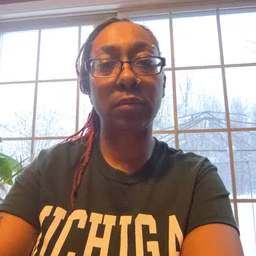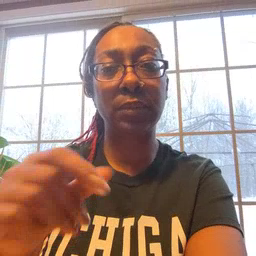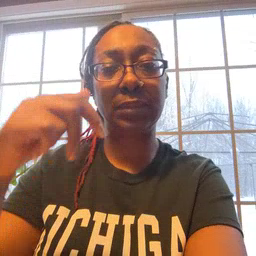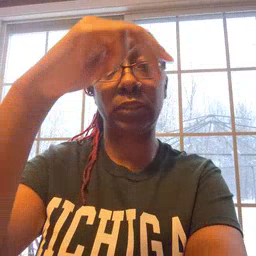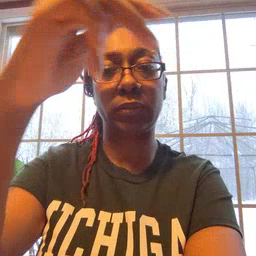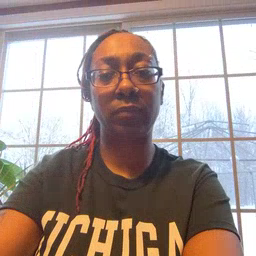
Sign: stairs